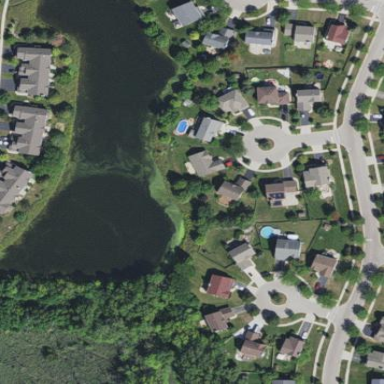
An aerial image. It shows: Pond surrounded by natural water.